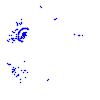
Particle: pion